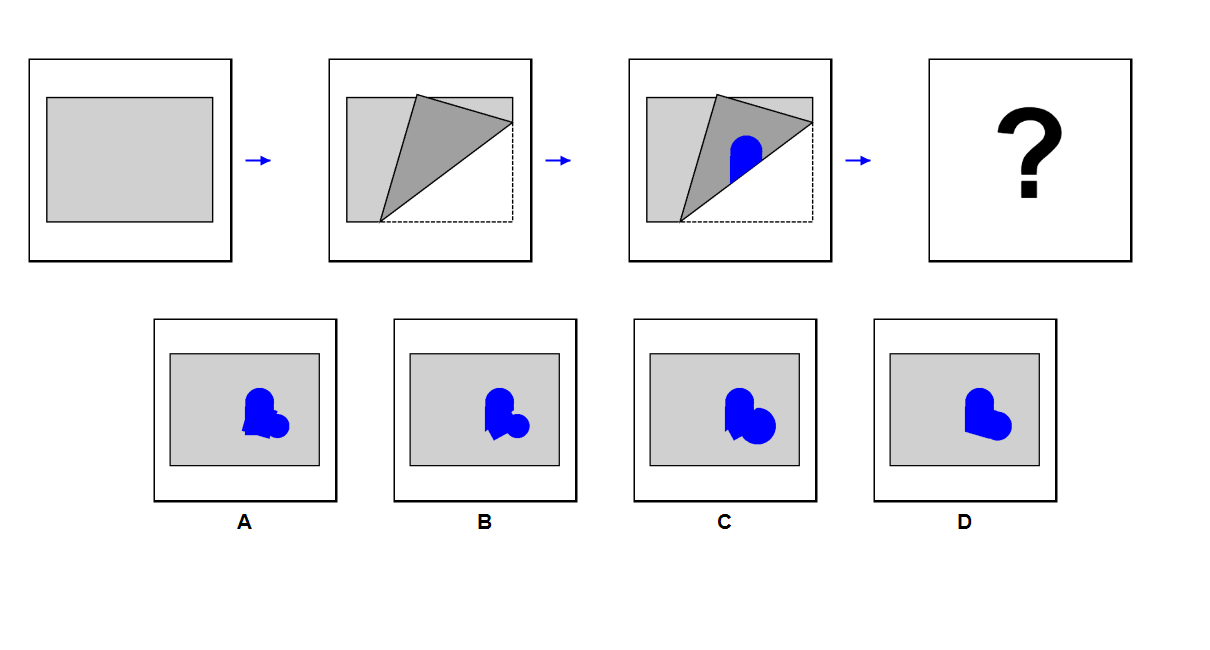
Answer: D